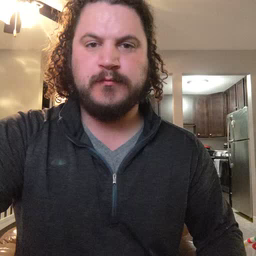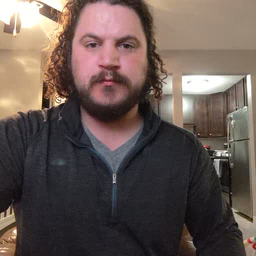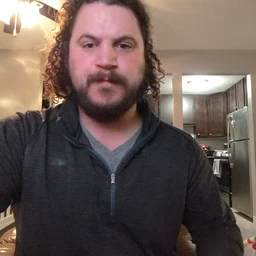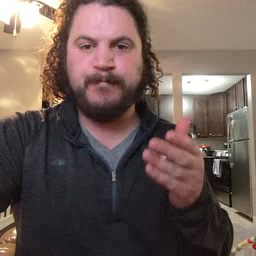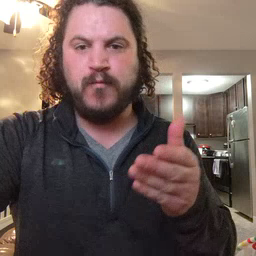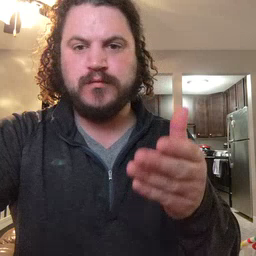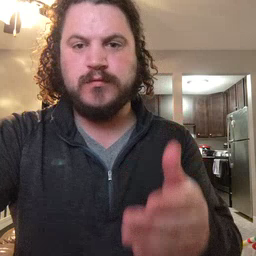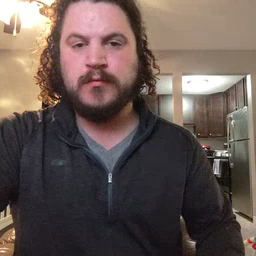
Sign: boat